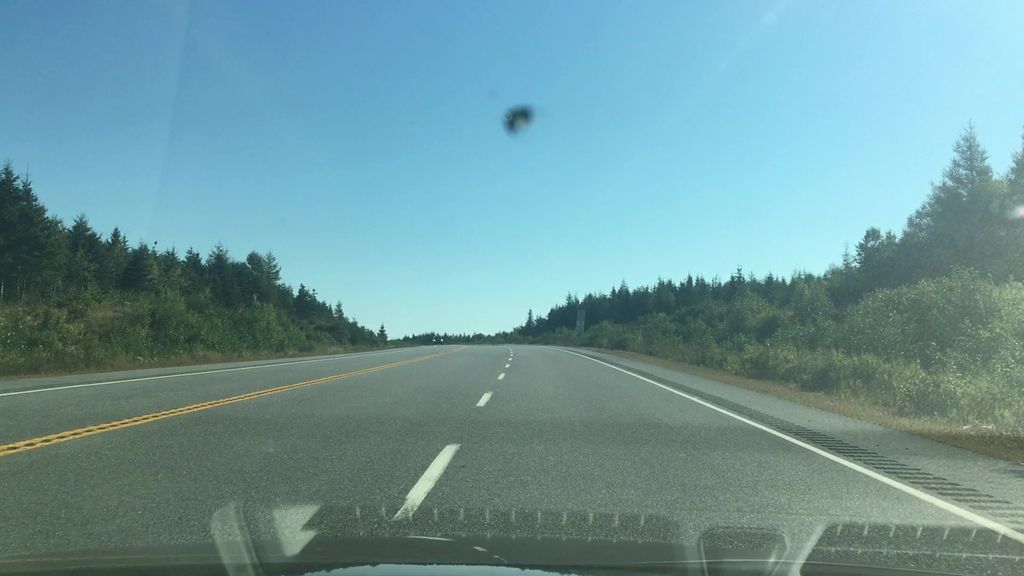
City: halifax